Interaction volume radius: 10 \u00c5
Interaction volume height: 10 \u00c5
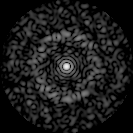
Disorder parameter: 0.8124